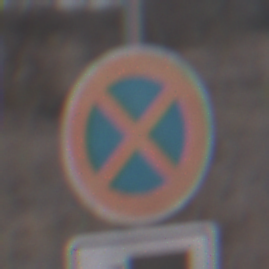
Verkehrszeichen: AbsolutesHalteverbot
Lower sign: HinweisDurchSinnbild7
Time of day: SunriseSunset
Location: Outdoor (Nature)
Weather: Clear
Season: NotSpecified
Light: Natural